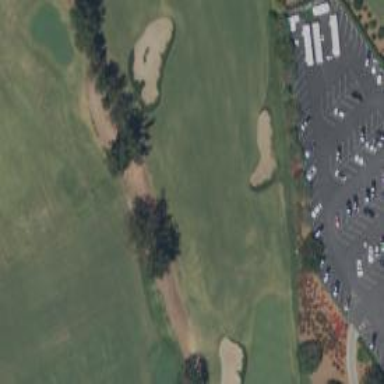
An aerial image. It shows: Golf hole.